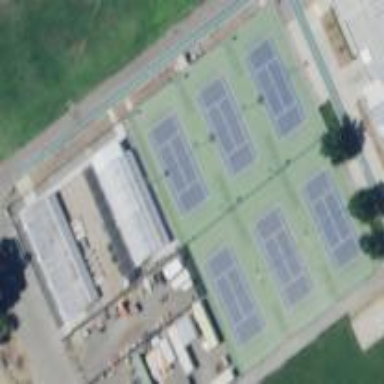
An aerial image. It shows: Concrete tennis court in leisure land pitch.